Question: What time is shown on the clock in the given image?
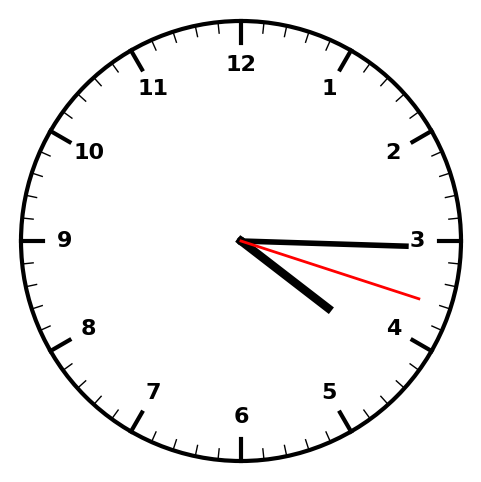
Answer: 04:15:18